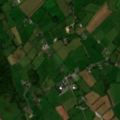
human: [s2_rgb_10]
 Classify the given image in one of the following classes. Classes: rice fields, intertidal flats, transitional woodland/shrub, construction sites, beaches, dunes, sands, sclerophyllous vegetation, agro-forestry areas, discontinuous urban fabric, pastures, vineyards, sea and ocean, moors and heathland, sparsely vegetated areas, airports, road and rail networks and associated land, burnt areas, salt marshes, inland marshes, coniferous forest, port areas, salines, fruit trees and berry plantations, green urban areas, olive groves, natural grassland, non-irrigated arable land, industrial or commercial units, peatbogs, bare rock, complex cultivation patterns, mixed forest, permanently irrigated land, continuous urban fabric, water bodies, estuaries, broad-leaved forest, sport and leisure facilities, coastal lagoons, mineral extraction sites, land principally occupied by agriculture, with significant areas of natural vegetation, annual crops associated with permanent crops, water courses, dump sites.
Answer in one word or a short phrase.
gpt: pastures